Field crop: maize
Growth stage: 2
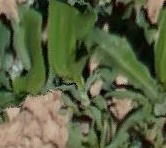
Species: maize